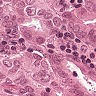
Metastatic tissue present: yes